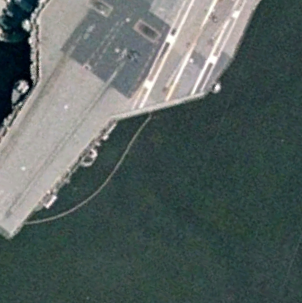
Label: aircraft_carrier